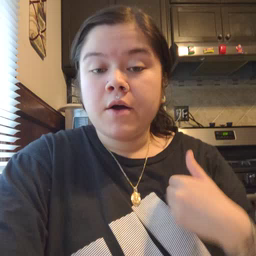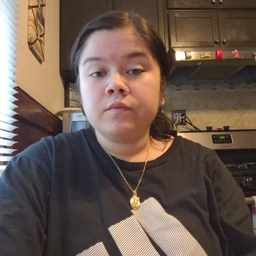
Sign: finger